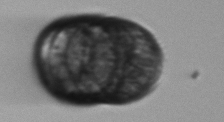
Label: Margalefidinium